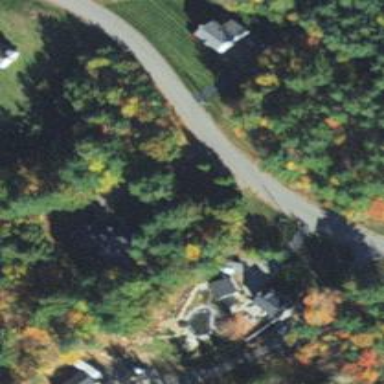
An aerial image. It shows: Residential road.